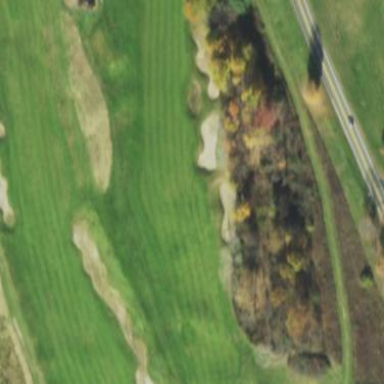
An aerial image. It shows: Scenic golf fairway.